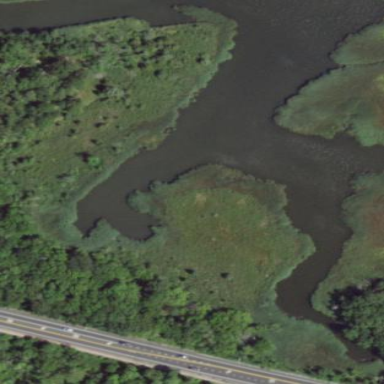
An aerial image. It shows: Bog wetland area.